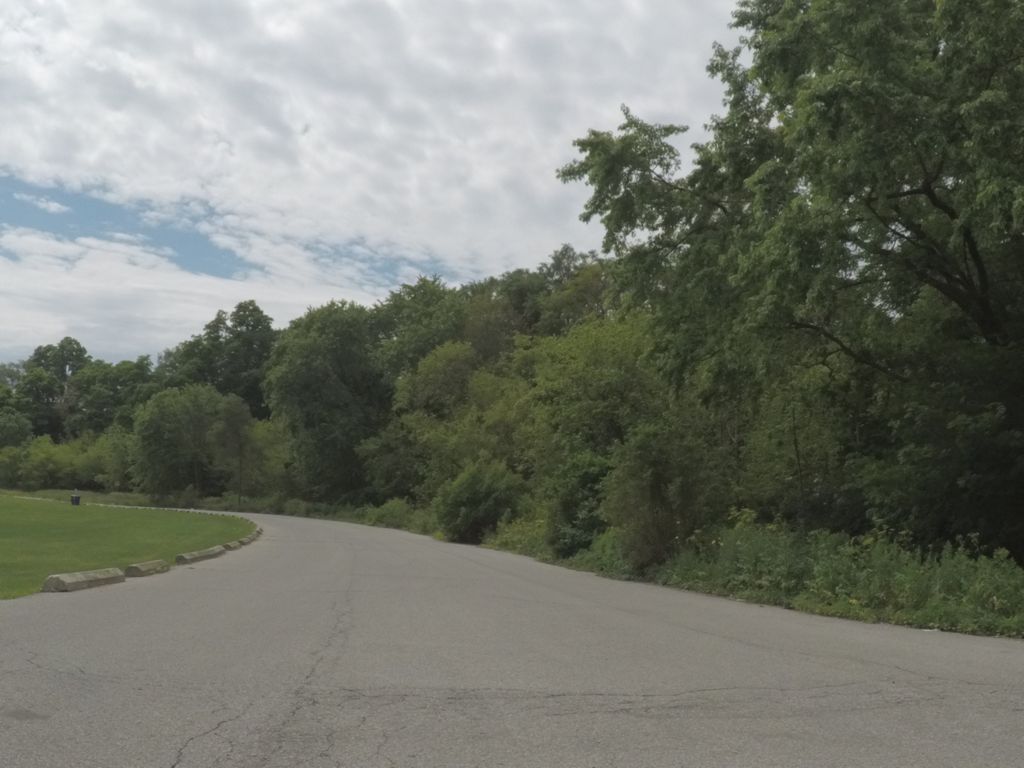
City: toronto